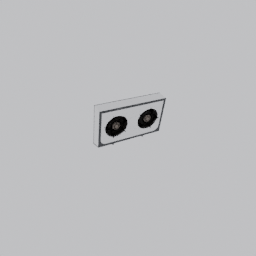
Label: appliances